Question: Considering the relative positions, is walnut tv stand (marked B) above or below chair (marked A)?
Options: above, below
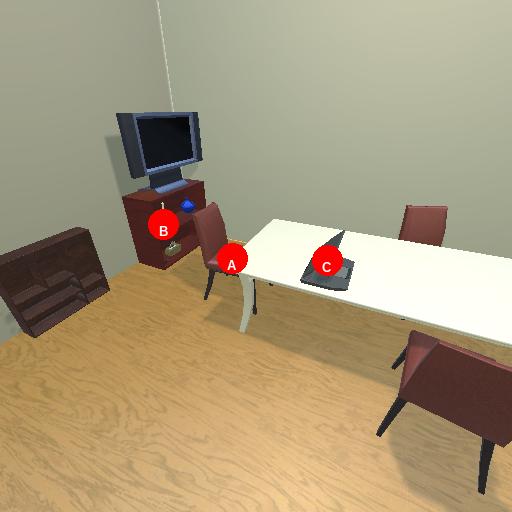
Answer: above